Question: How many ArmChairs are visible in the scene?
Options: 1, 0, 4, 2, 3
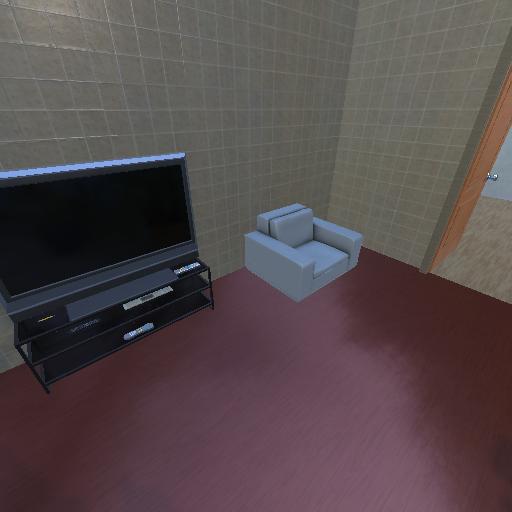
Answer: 1